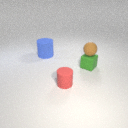
small red rubber cylinder in front of small green rubber cube